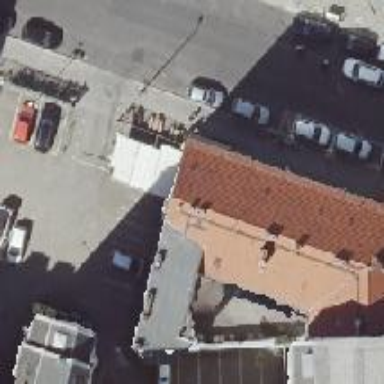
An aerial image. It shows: Restaurant.